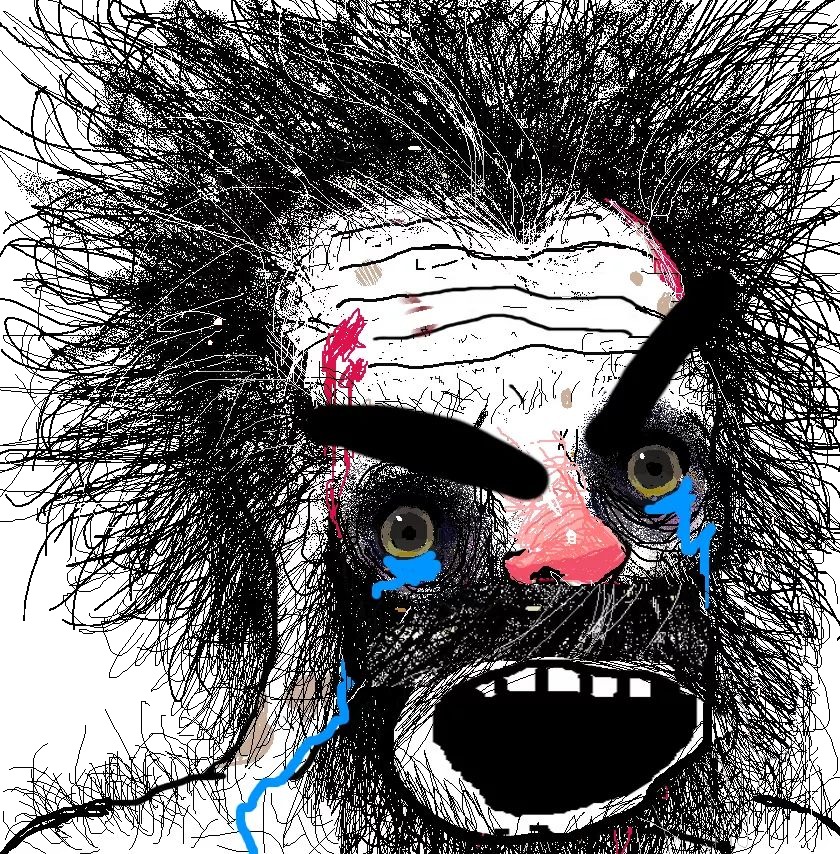
Label: 5_Doomer